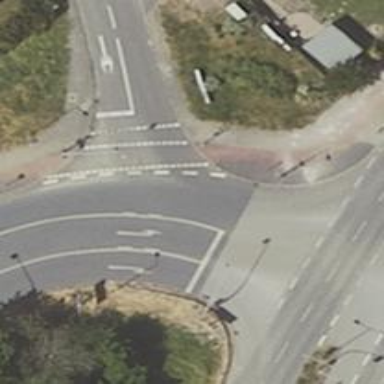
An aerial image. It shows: Road with traffic signals controlling the flow of traffic.